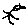
Label: bird